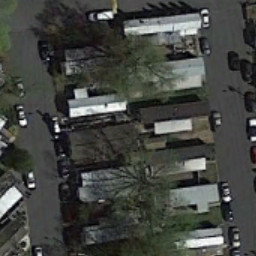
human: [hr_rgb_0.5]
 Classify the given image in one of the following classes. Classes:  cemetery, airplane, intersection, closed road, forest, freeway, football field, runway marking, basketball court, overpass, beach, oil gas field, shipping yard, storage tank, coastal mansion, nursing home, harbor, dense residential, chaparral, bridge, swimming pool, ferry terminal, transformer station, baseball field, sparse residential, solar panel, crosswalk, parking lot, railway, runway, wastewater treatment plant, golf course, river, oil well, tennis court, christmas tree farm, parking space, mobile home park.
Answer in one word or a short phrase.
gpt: mobile home park